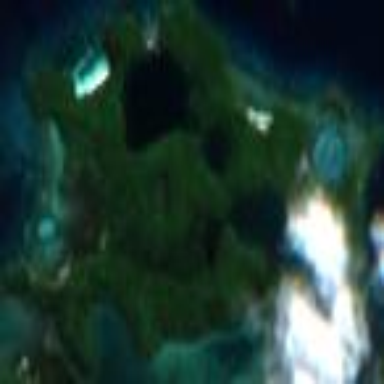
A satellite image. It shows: Island with natural coastline.